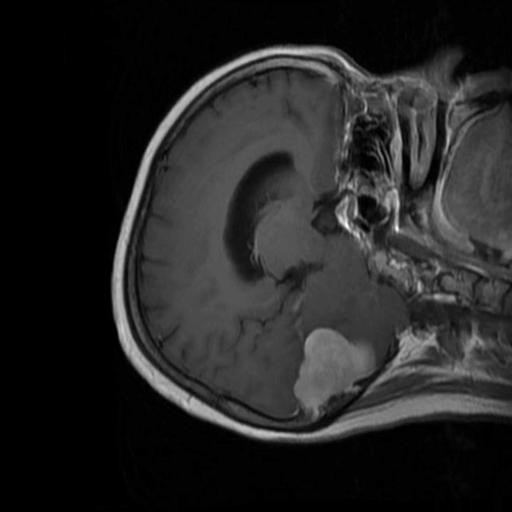
Label: brain_menin